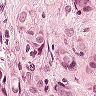
Metastatic tissue present: yes